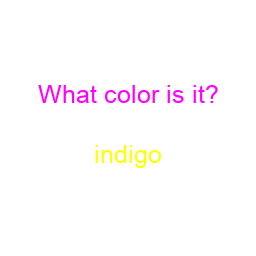
Color: yellow
Color name shown: indigo
Background color: white
Question text color: magenta